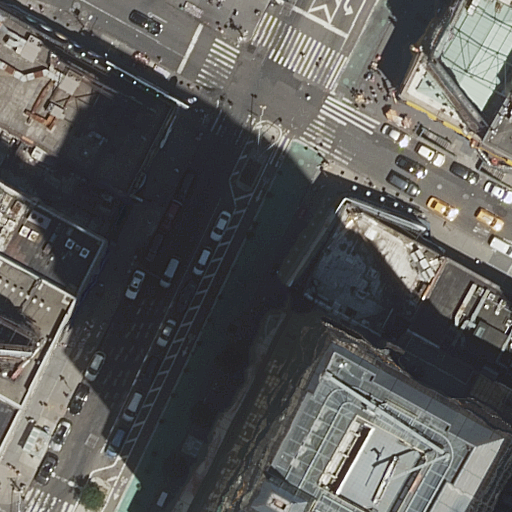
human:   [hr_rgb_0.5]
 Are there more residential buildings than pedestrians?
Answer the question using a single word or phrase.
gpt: yes

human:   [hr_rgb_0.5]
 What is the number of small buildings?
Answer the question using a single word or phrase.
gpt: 2

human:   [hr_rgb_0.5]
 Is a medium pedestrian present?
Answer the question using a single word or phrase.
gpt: no

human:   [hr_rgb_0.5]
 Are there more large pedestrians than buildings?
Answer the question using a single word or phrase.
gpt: no

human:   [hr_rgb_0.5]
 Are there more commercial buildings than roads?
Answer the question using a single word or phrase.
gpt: no

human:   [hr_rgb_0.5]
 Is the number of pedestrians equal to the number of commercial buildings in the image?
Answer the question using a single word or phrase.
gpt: no

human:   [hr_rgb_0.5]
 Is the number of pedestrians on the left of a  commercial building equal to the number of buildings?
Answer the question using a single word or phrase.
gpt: no

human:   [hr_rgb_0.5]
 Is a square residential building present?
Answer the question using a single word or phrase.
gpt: no

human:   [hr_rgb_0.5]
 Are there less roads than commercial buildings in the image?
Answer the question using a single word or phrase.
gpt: no

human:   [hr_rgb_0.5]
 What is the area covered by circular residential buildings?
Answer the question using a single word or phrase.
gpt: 0m2

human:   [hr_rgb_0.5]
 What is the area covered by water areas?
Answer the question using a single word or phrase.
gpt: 0m2

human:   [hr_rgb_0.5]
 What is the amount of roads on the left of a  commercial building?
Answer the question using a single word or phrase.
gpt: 4

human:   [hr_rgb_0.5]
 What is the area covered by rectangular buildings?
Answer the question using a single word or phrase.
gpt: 2092m2

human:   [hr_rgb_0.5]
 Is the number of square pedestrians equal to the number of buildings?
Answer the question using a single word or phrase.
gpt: no

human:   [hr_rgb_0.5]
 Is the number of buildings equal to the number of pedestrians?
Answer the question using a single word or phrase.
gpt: no

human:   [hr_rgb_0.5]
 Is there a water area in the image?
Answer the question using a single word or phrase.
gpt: no

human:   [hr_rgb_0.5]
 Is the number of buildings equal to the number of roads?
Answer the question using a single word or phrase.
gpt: no

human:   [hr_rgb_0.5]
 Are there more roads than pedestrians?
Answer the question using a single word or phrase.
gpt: yes

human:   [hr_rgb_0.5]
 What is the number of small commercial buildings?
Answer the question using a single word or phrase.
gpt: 0

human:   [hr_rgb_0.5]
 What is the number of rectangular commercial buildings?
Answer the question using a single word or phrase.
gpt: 1

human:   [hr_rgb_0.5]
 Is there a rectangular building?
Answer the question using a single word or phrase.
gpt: yes

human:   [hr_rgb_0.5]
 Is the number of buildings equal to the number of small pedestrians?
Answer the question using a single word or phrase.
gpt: no

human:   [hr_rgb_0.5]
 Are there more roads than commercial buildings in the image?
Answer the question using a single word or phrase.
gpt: yes

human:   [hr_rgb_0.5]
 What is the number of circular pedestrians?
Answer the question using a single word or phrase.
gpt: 0

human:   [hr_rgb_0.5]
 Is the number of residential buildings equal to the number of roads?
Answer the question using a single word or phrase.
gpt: no

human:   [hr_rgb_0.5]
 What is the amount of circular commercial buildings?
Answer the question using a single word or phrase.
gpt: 0

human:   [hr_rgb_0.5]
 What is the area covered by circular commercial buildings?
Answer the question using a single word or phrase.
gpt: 0m2

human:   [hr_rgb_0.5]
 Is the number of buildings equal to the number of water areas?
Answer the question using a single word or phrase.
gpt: no

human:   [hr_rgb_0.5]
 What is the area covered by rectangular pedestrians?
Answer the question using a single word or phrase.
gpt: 0m2

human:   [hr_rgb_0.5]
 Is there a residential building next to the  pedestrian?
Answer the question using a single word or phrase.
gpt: yes

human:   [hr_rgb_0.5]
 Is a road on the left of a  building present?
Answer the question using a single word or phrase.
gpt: yes

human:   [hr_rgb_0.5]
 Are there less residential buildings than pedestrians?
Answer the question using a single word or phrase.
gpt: no

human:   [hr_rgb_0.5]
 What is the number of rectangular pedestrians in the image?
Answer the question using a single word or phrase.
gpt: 0

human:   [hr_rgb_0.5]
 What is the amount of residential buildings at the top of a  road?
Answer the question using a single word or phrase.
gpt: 3

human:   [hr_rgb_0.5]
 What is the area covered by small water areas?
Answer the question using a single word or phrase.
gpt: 0m2

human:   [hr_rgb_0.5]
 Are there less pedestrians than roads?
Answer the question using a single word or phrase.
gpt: yes